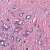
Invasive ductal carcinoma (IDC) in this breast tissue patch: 1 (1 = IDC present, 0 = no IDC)